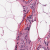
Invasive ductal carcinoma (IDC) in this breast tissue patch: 0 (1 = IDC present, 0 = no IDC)